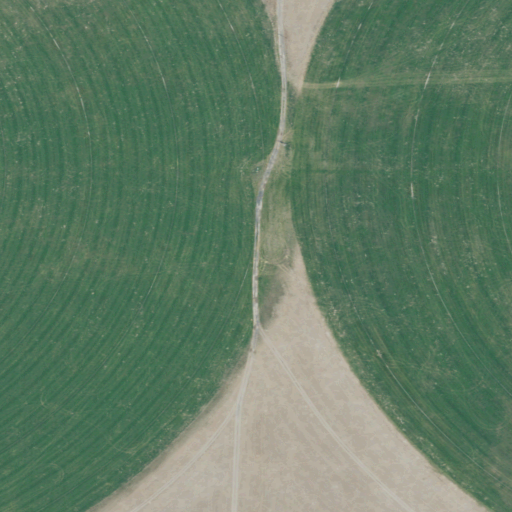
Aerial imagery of valley in Oregon named Fort Rock Valley containing cultivated crops and shrub